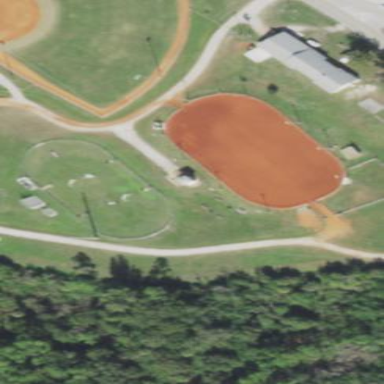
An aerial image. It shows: Equestrian pitch enclosed by fence.